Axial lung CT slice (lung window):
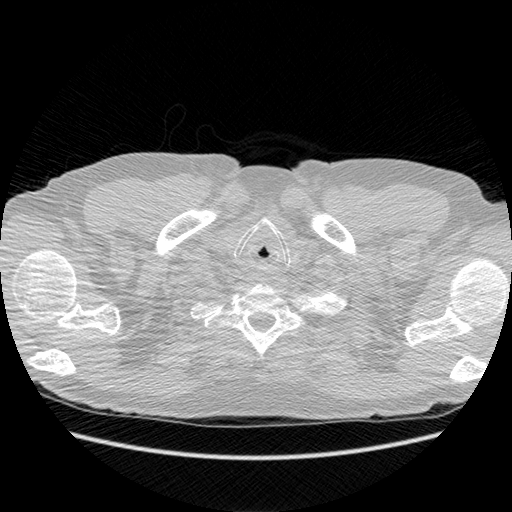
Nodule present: no